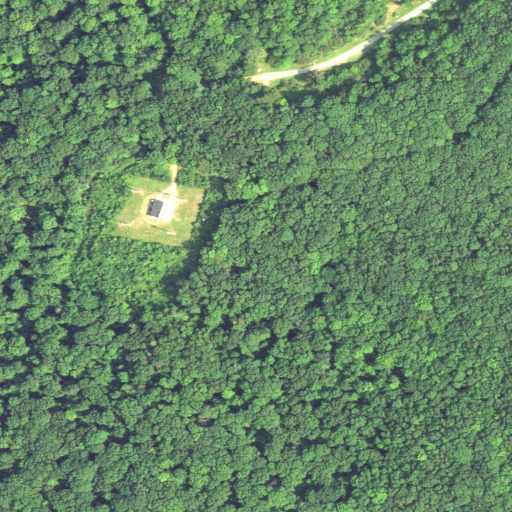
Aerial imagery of mountain in Connecticut named Snow Hill containing deciduous forest, open development, low intensity development, and medium intensity development